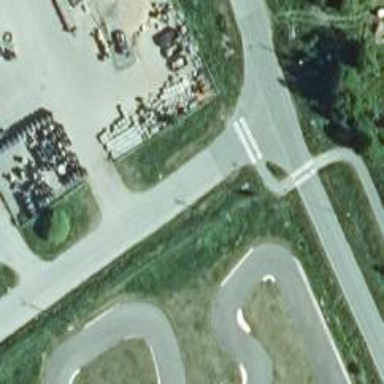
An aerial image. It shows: Marked crossing on the road.